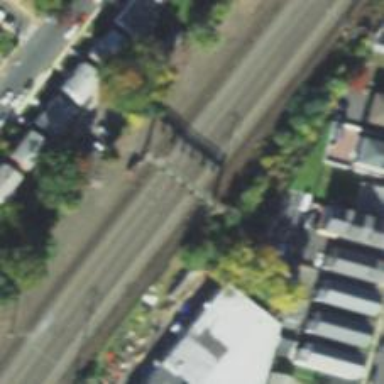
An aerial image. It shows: Railway with electrified contact lines.